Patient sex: M
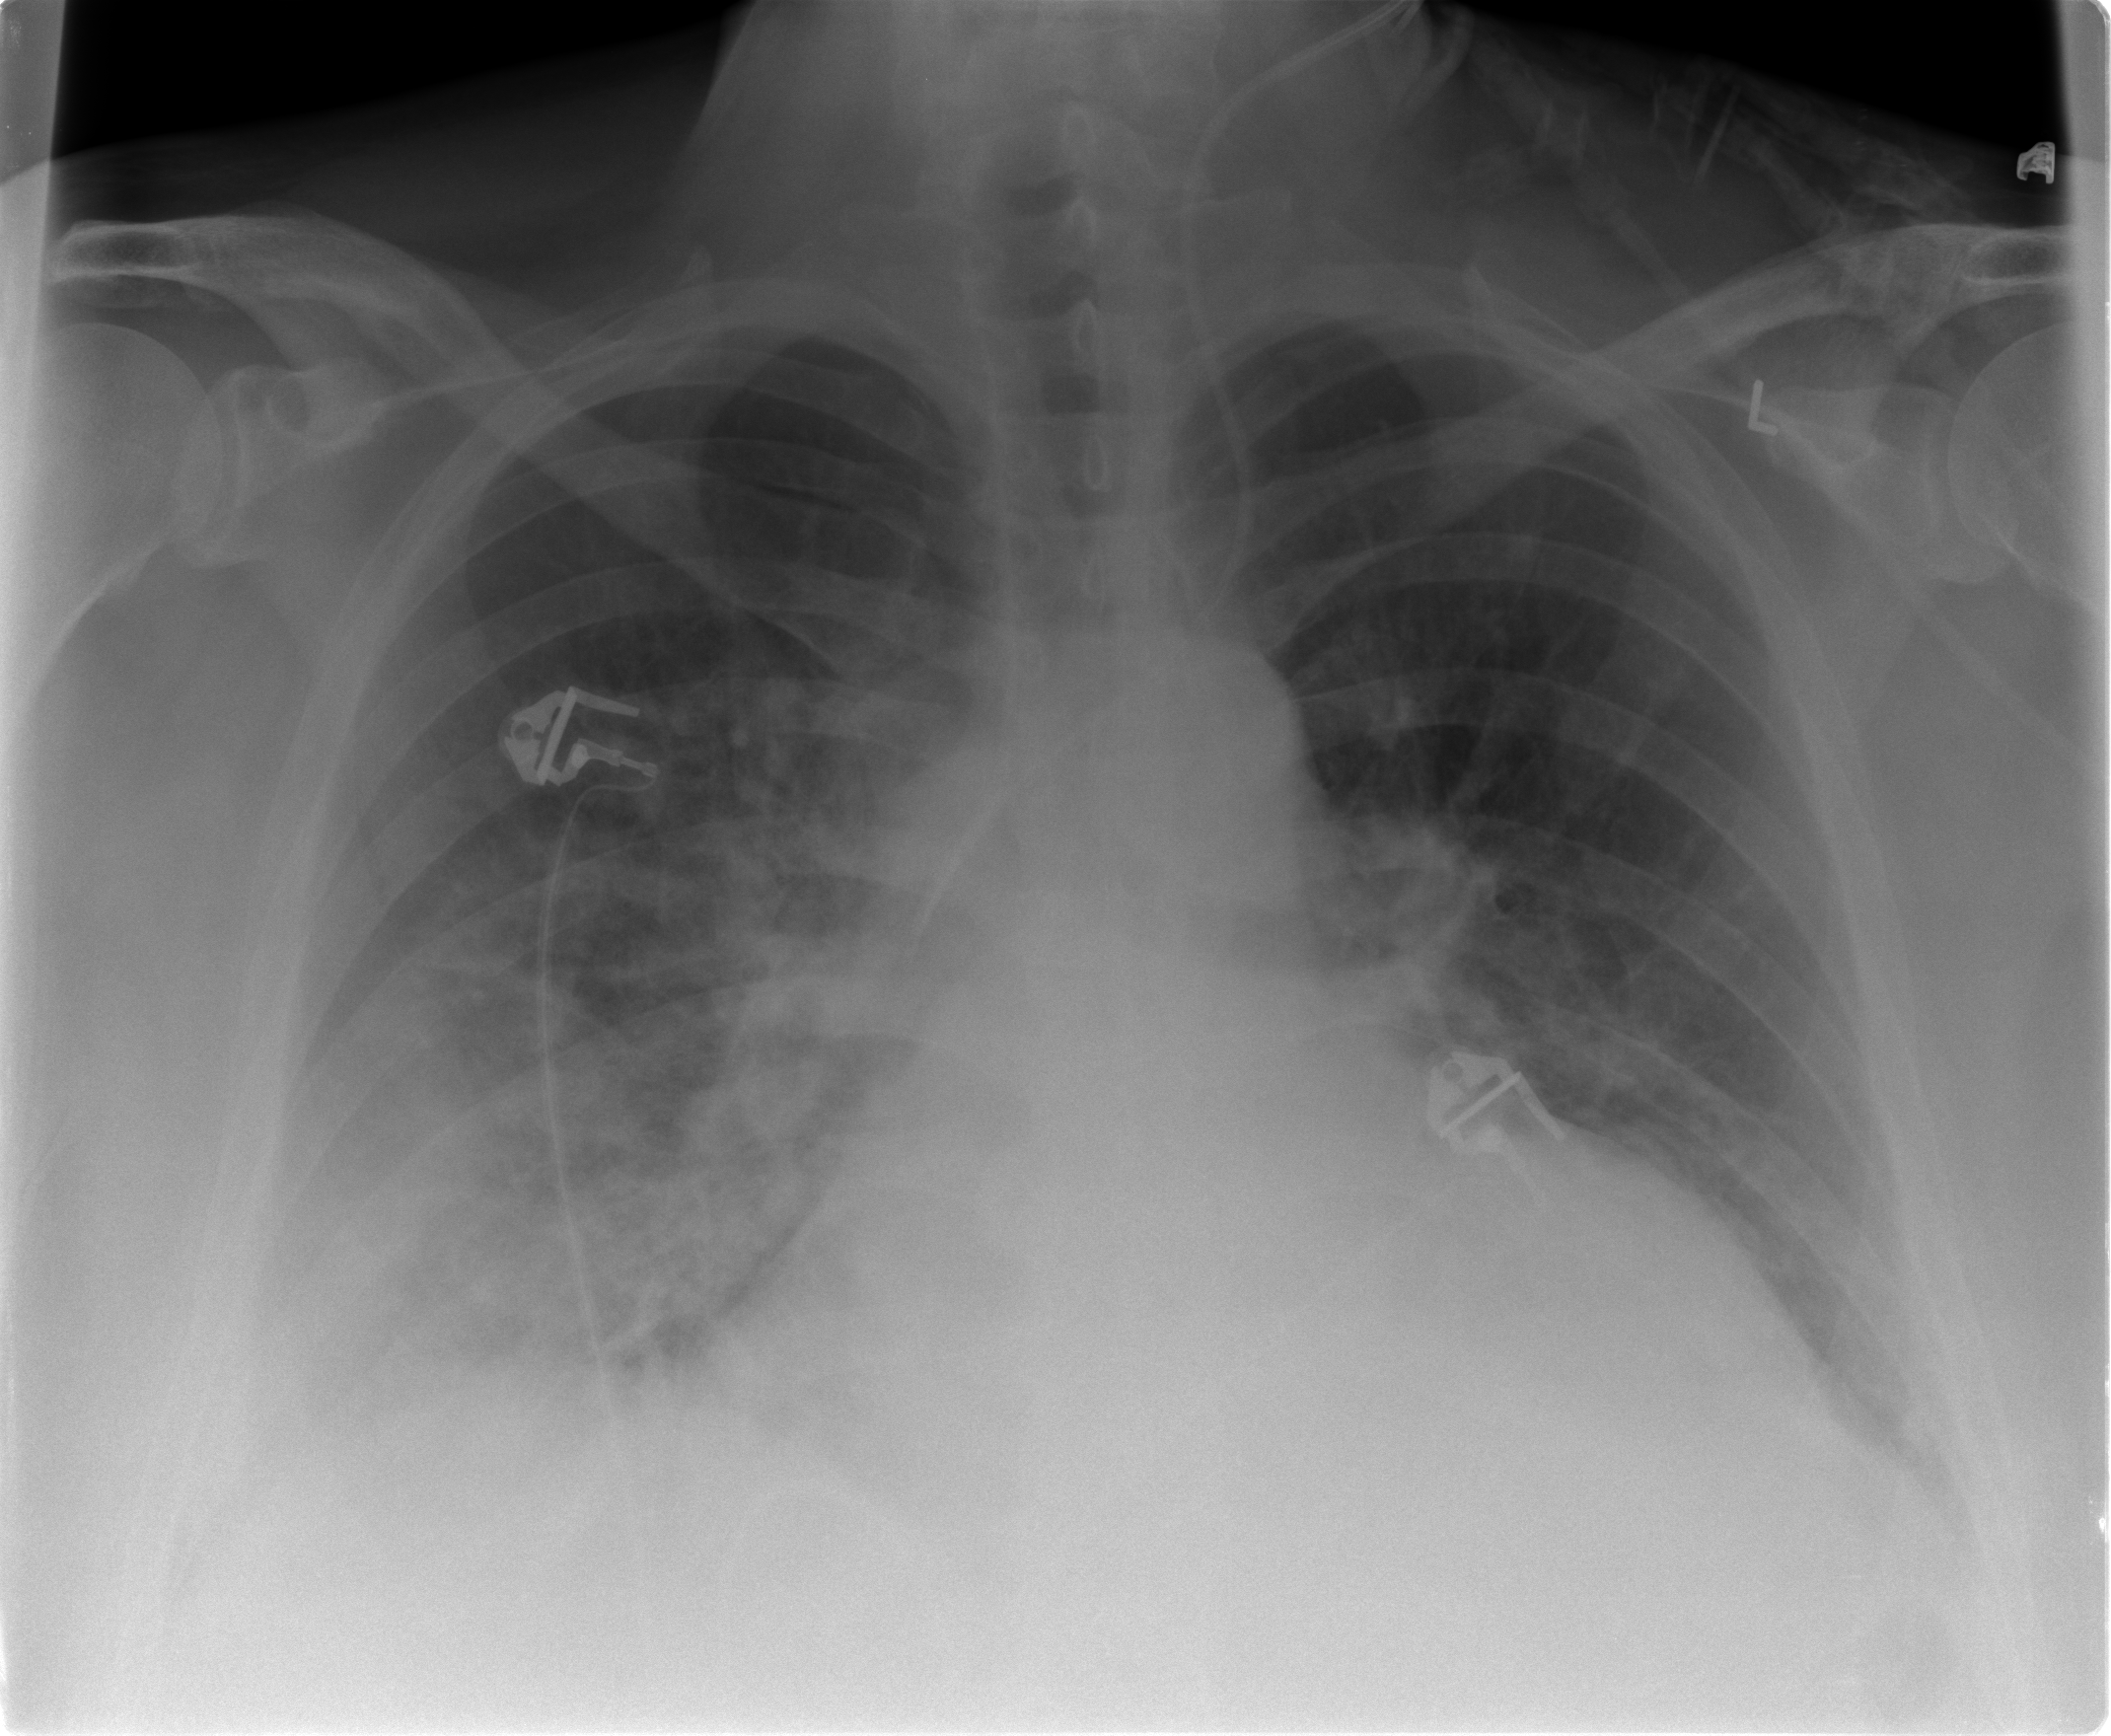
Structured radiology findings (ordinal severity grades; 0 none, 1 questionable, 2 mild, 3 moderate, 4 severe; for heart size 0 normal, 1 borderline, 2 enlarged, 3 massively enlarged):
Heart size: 2
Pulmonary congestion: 2
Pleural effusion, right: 2
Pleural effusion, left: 1
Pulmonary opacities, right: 2
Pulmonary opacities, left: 0
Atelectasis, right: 2
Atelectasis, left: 2